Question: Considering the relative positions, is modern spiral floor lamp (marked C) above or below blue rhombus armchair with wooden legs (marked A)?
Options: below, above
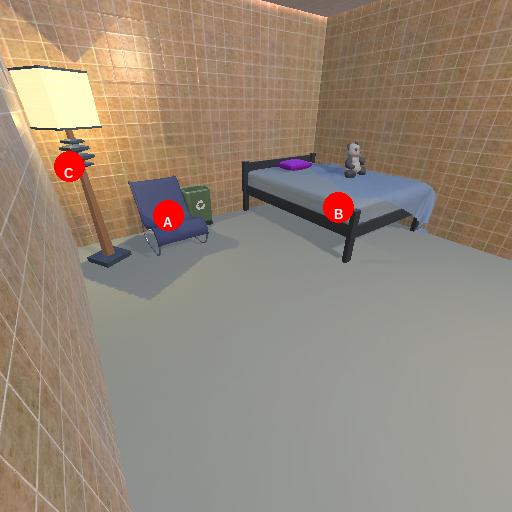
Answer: below